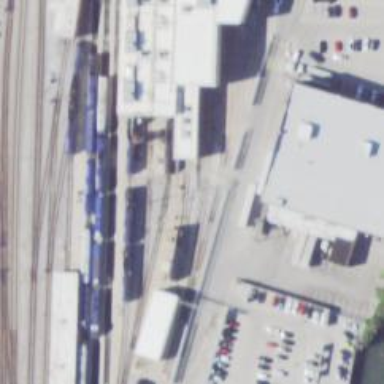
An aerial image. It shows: Railway yard used for servicing trains.